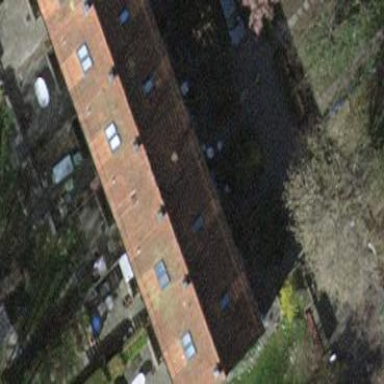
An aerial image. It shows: Beige house with gabled roof covered in orange-red roof tiles. The roof is oriented across the building.